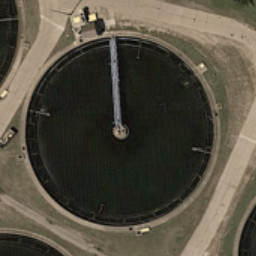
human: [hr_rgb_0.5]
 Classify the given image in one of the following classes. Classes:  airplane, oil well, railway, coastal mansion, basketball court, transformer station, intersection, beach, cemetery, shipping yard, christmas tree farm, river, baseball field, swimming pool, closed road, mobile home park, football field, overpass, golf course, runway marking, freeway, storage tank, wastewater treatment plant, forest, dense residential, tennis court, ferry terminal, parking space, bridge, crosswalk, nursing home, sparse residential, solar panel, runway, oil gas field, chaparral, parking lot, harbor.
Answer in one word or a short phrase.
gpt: wastewater treatment plant